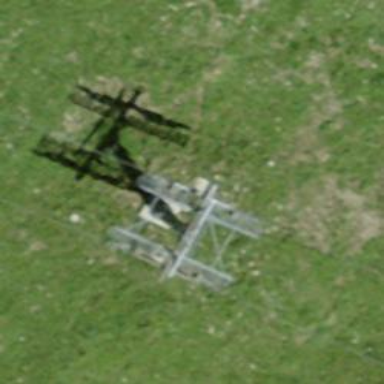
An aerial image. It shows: Pylon for aerialway.